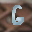
Label: 6